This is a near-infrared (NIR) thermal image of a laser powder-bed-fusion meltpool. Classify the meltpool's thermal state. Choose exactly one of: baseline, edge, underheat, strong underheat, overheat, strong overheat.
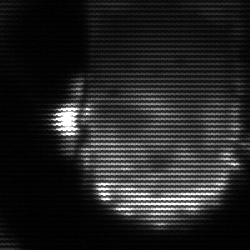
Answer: baseline